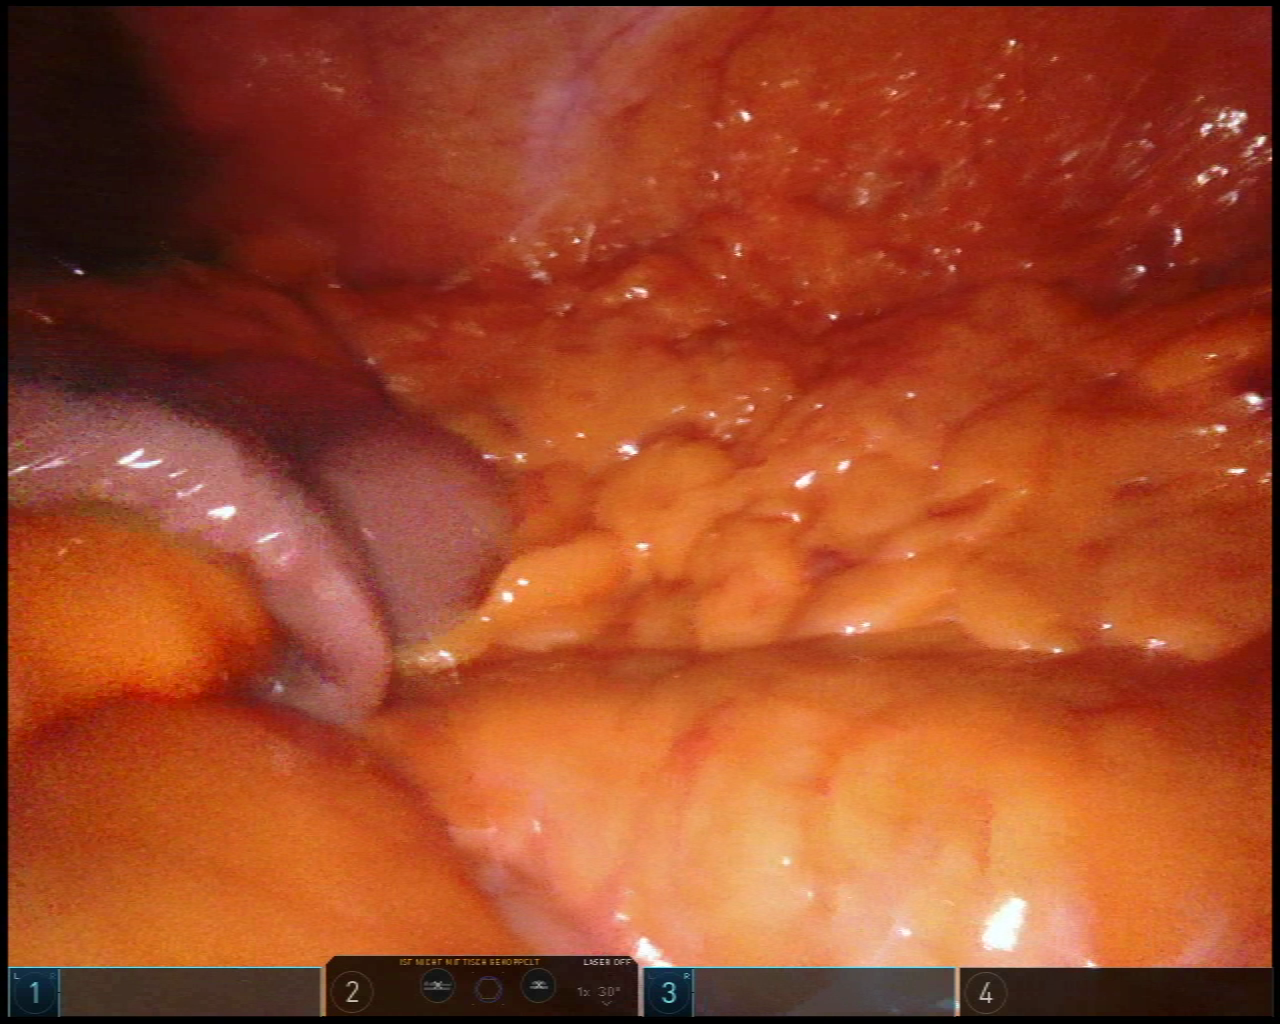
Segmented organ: small_intestine
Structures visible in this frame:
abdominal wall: yes
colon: no
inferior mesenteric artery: no
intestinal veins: no
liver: no
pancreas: no
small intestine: yes
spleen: no
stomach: no
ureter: no
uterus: no
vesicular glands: no